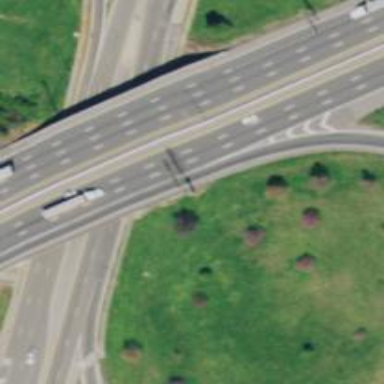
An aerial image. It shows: Motorway junction.